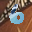
Label: 6